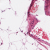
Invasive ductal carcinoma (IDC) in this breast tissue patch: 0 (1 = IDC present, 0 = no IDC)